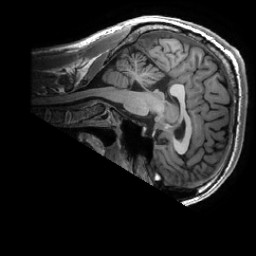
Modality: T1w
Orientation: sagittal
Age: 26
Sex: male
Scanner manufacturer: ge
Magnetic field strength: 3 T
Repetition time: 0.0073 s
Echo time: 0.003 s